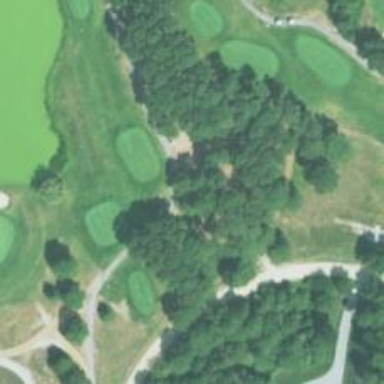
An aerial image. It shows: Pathway for golfing.